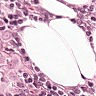
Metastatic tissue present: no